Question: I have a row that contains two DIV. One DIV contains a textbox with % symbol that keeps wrapping to the next line. How to prevent this? I want textbox and % on 1 line.
'''
<style type='text/css'>
div {
white-space: nowrap;
overflow: hidden;
}
.textboxDiscountText {
width: 100px;
}
.myDIV {
width: 150px;
}
</style>
<div class="panel panel-default">
<div class="panel-body" style="margin-left: 15px; margin-right: 15px">
<div class="row">
<div class="col-xs-6 myDIV">
<input type="text" id="discountpercent" name="discountpercent" class="form-control input-xs textboxDiscountText" />%
</div>
<div class="col-xs-6">
@Html.RadioButtonFor(i => i.Discount_Type, "1") Off List
@Html.RadioButtonFor(i => i.Discount_Type, "2") Net
</div>
</div>
</div>
</div>
'''

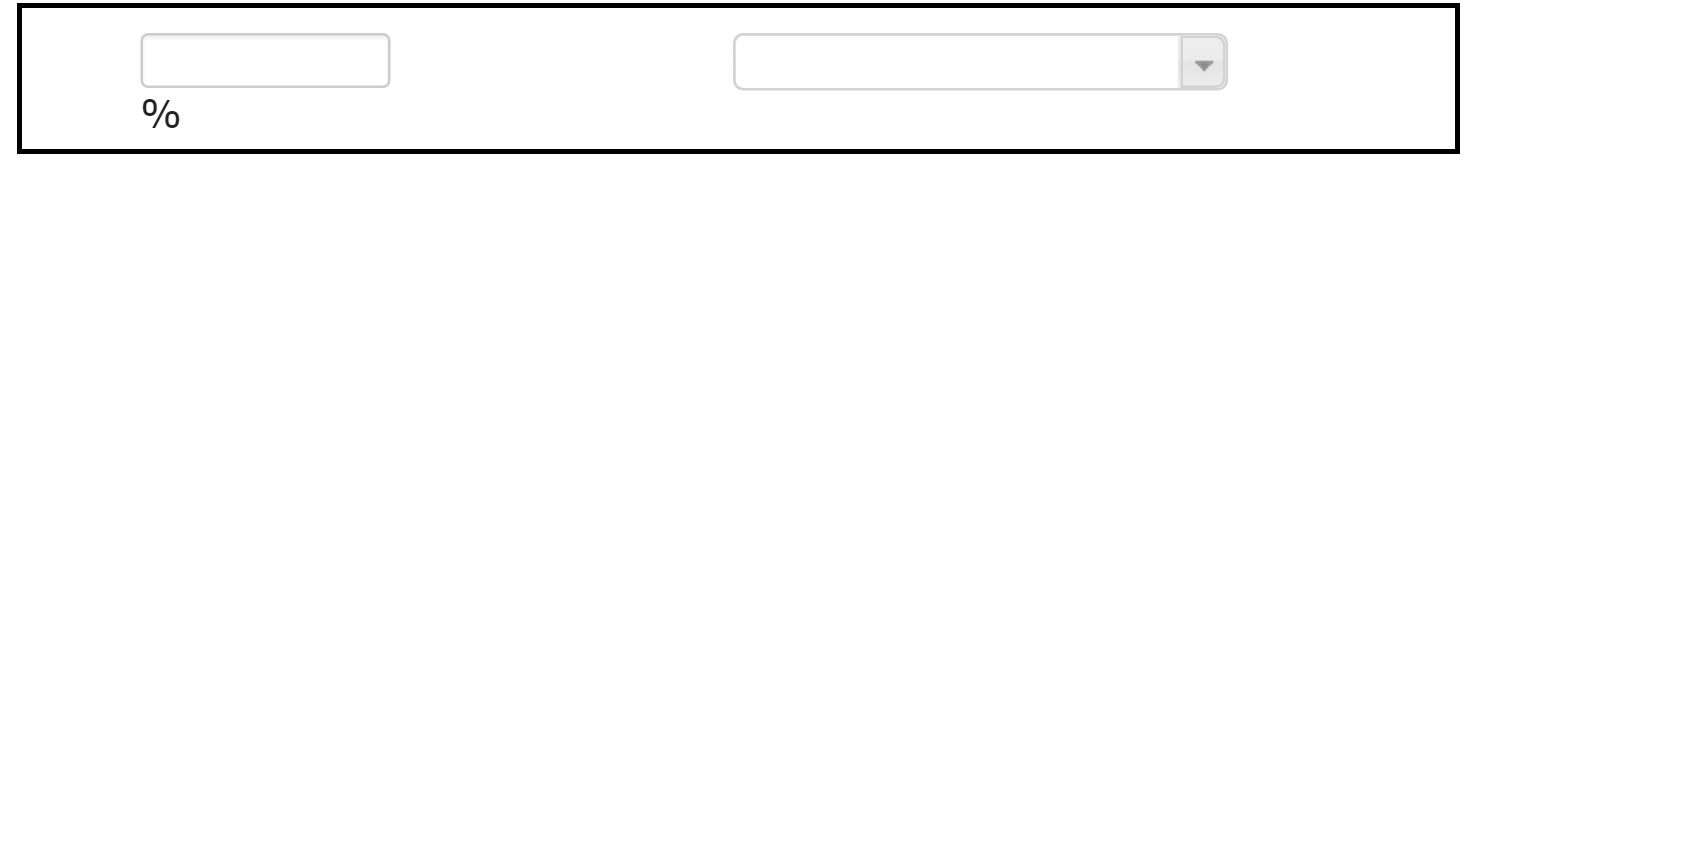
Answer: Well you need to add '%' inside '<span class="percentage">' then you style it, Also I have deleted some css codes and class names I think you don't need them, like so in the code below:
'''
div {
white-space: nowrap;
overflow: hidden;
}
.percentage {
margin: 0px 0px 0px 2px;
font-size: 25px;
position: fixed;
}
'''
'''
<link href="https://maxcdn.bootstrapcdn.com/bootstrap/3.3.4/css/bootstrap.min.css" rel="stylesheet" />
<script src="https://maxcdn.bootstrapcdn.com/bootstrap/3.3.4/js/bootstrap.min.js"></script>
<div class="panel panel-default">
<div class="panel-body " style="margin-left: 15px; margin-right: 15px">
<div class="row">
<div class="col-xs-6">
<input type="text" id="discountpercent" name="discountpercent" class="form-control col-xs-3 col-md-3" />
<span class="percentage">%</span>
</div>
<div class=" col-xs-4 col-md-offset-2 col-xs-offset-2">
@Html.RadioButtonFor(i => i.Discount_Type, "1") Off List
<br>@Html.RadioButtonFor(i => i.Discount_Type, "2") Net
</div>
</div>
</div>
</div>
'''